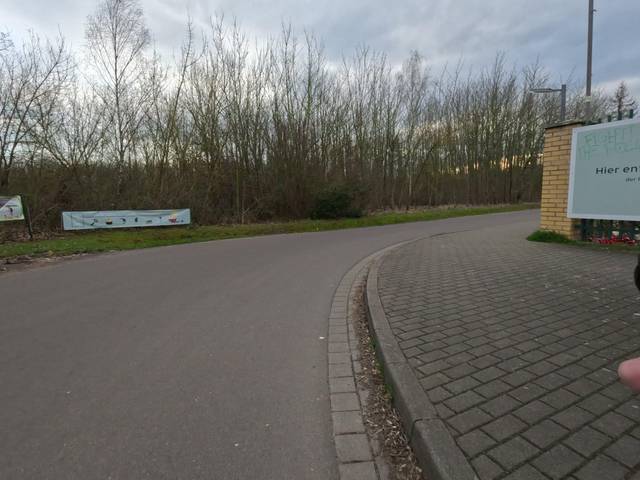
Region: Germany
Coordinates: 51.264, 12.351